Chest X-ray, PA view. Patient: 47 years old, sex M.
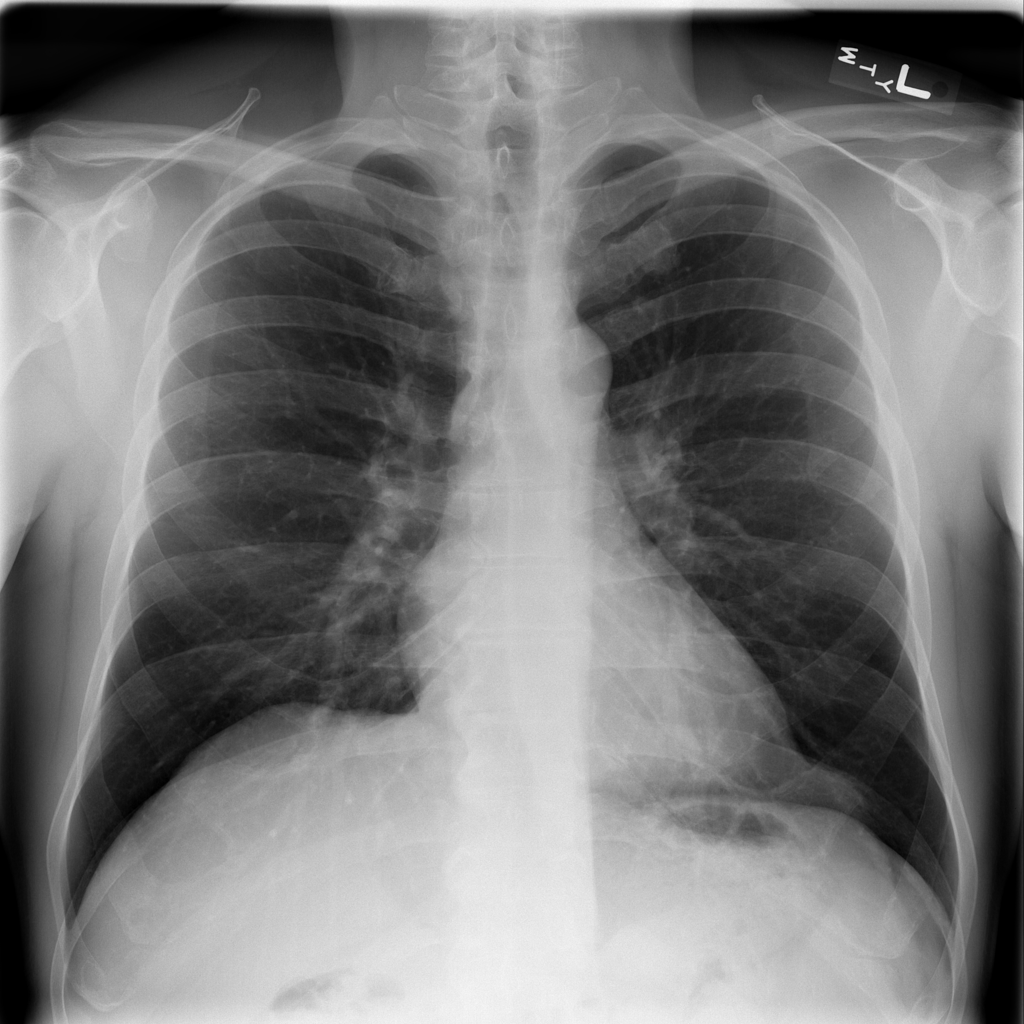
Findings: No Finding